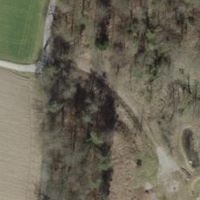
EUNIS habitat code: 41
Species observed at this site:
Lamium galeobdolon